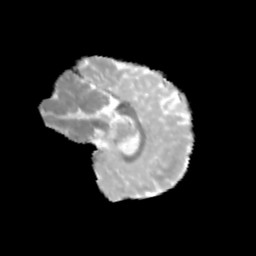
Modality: MD
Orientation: sagittal
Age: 11
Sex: female
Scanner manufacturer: siemens
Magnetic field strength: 3 T
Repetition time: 3.8 s
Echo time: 0.07 s